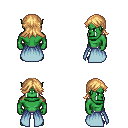
a pixel art fantasy rpg character, male body template, orc, green skin, overskirt, white pants, light blonde loose hair, four views (front, back, left, right), 2x2 character sprite sheet, small pixel art, hard edges, no anti-aliasing